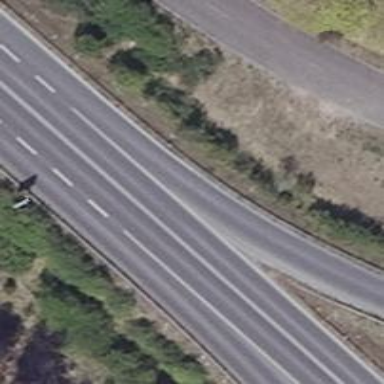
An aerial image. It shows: Asphalt trunk highway.